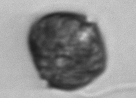
Label: Alexandrium_catenella